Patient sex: F
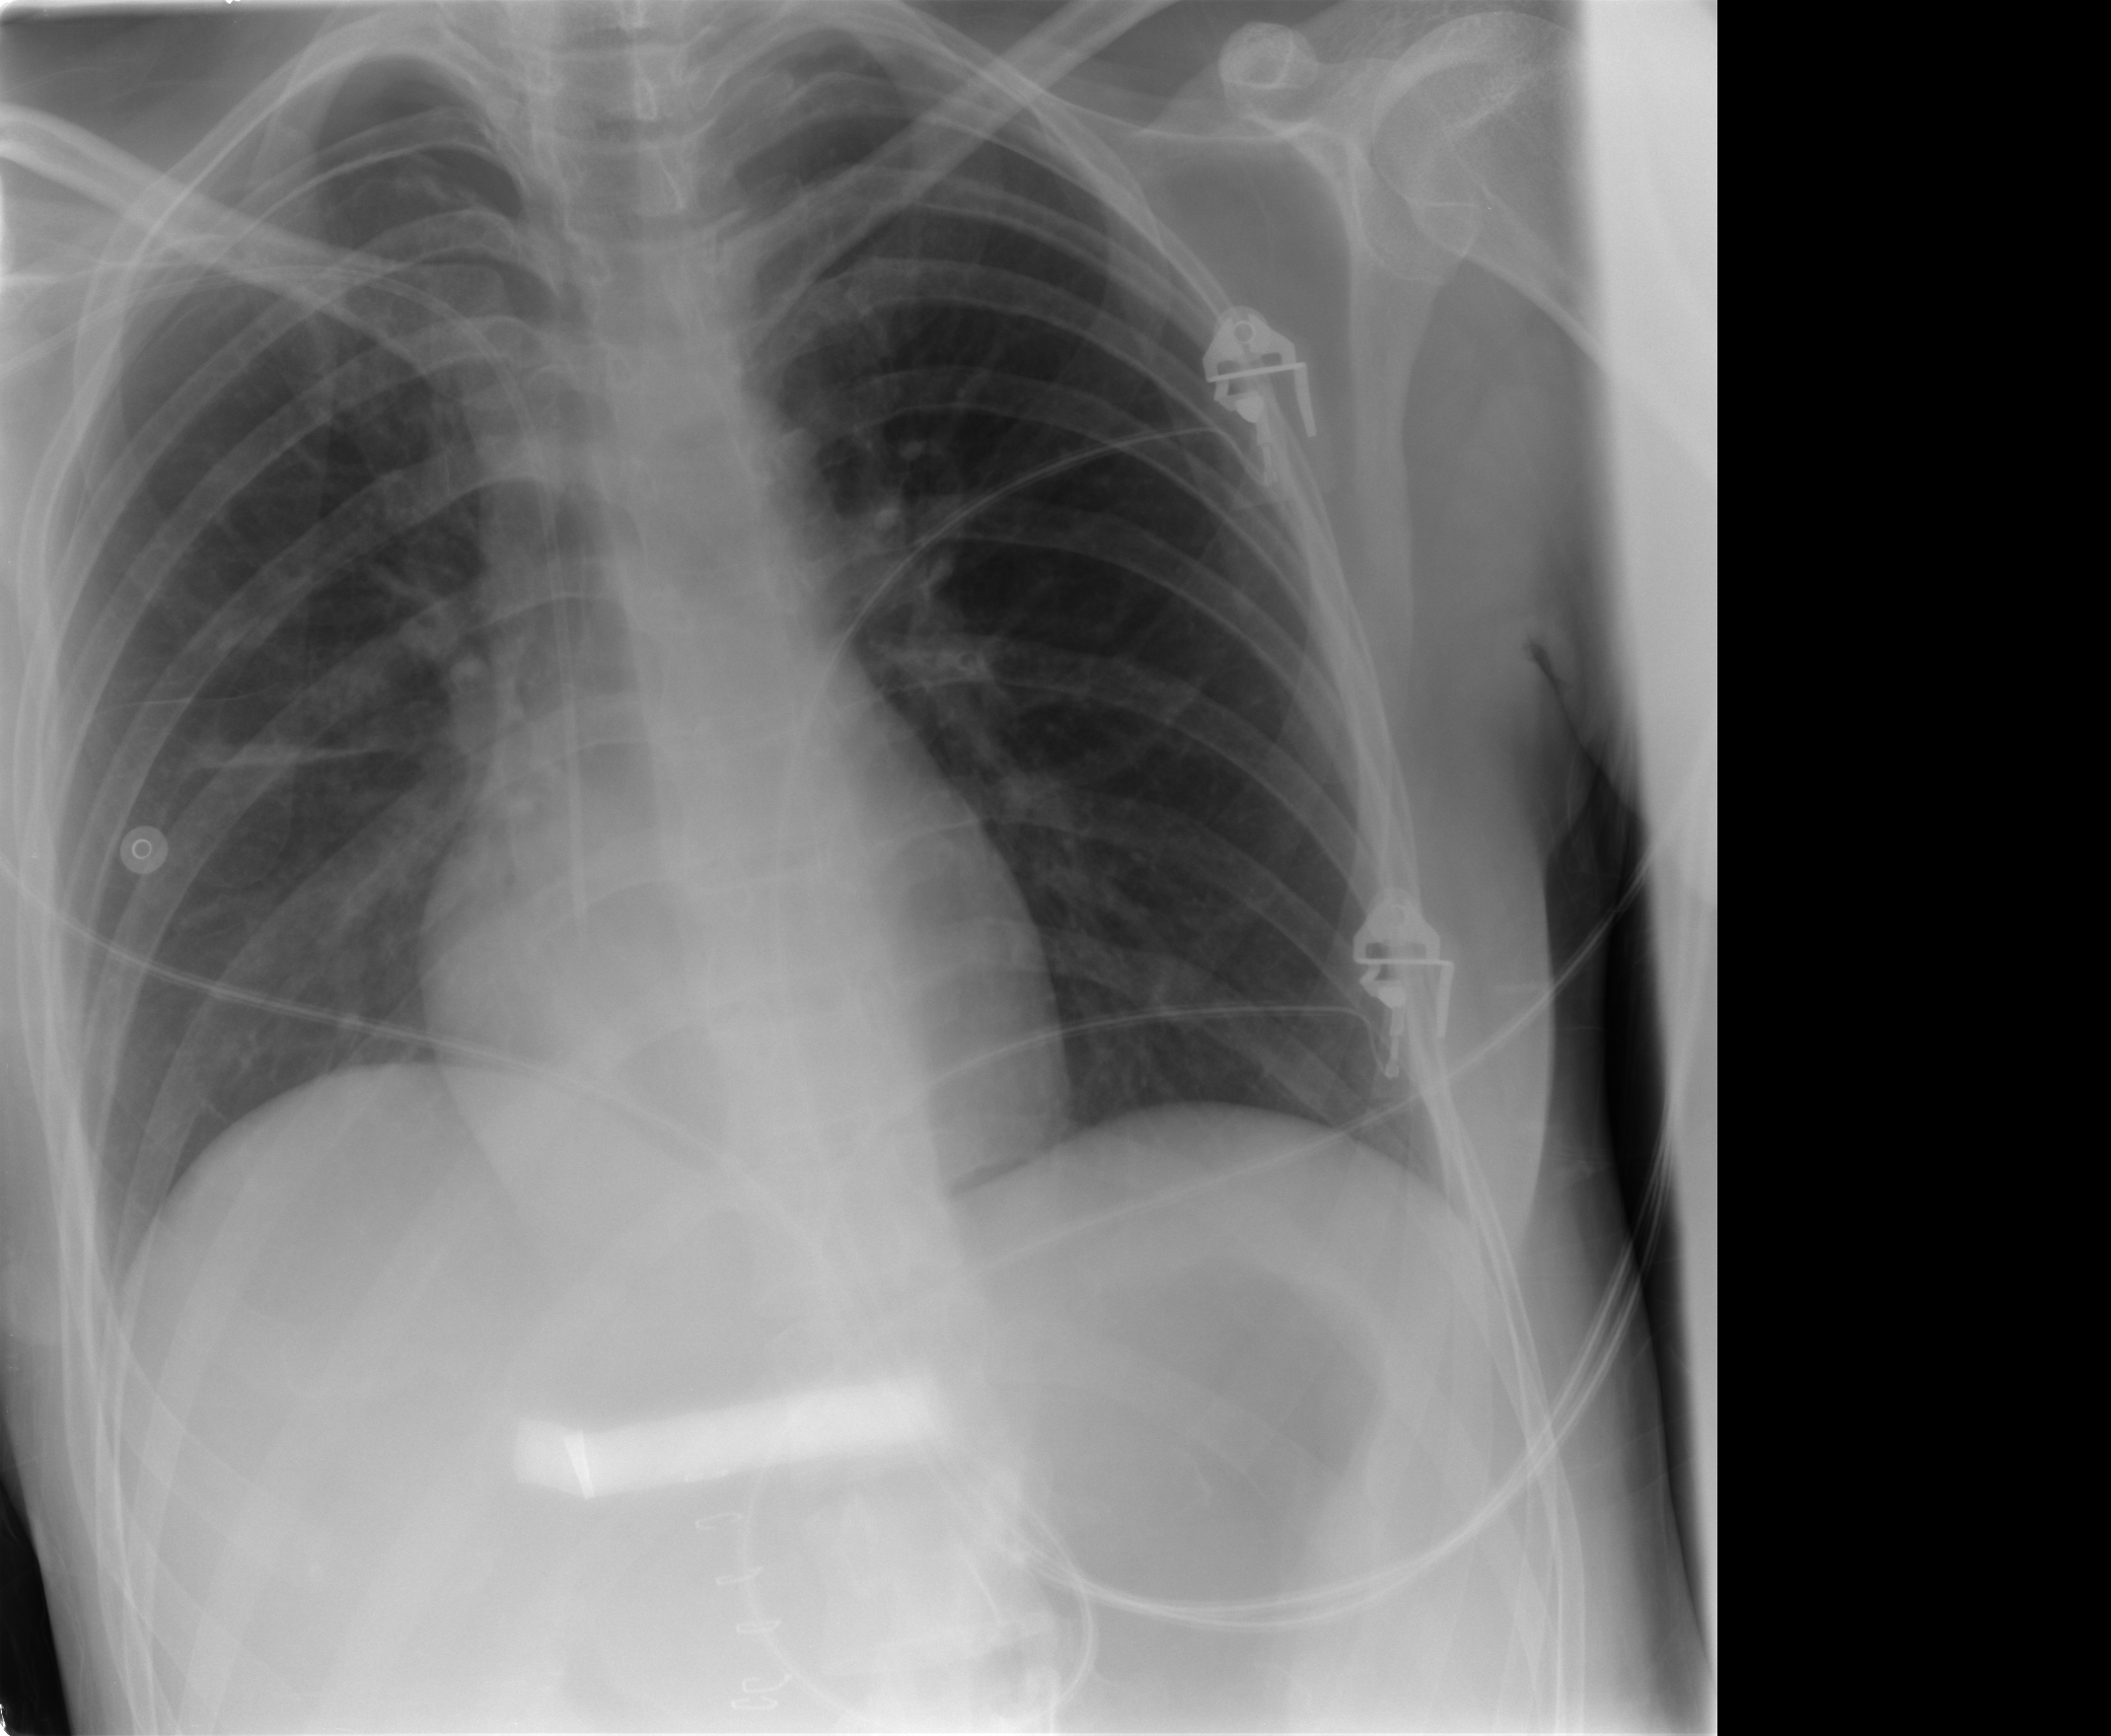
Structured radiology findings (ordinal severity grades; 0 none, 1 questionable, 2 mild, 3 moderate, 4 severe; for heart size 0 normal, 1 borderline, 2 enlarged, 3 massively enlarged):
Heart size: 0
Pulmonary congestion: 0
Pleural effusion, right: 1
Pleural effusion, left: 0
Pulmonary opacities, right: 0
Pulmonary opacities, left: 0
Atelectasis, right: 2
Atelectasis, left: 0